Field crop: tomato
Growth stage: 1
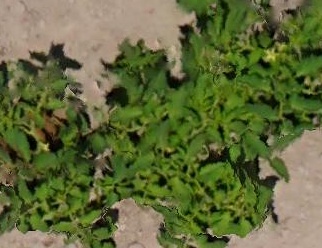
Species: tomato